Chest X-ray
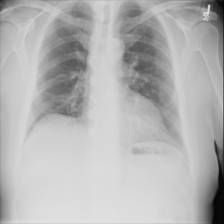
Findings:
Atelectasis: negative
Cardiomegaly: negative
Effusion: negative
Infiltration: negative
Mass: negative
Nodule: negative
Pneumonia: negative
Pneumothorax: negative
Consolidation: negative
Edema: negative
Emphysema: negative
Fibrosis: negative
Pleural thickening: negative
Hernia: negative